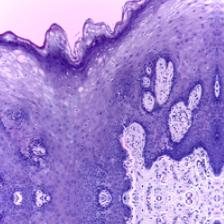
Diagnosis: Normal